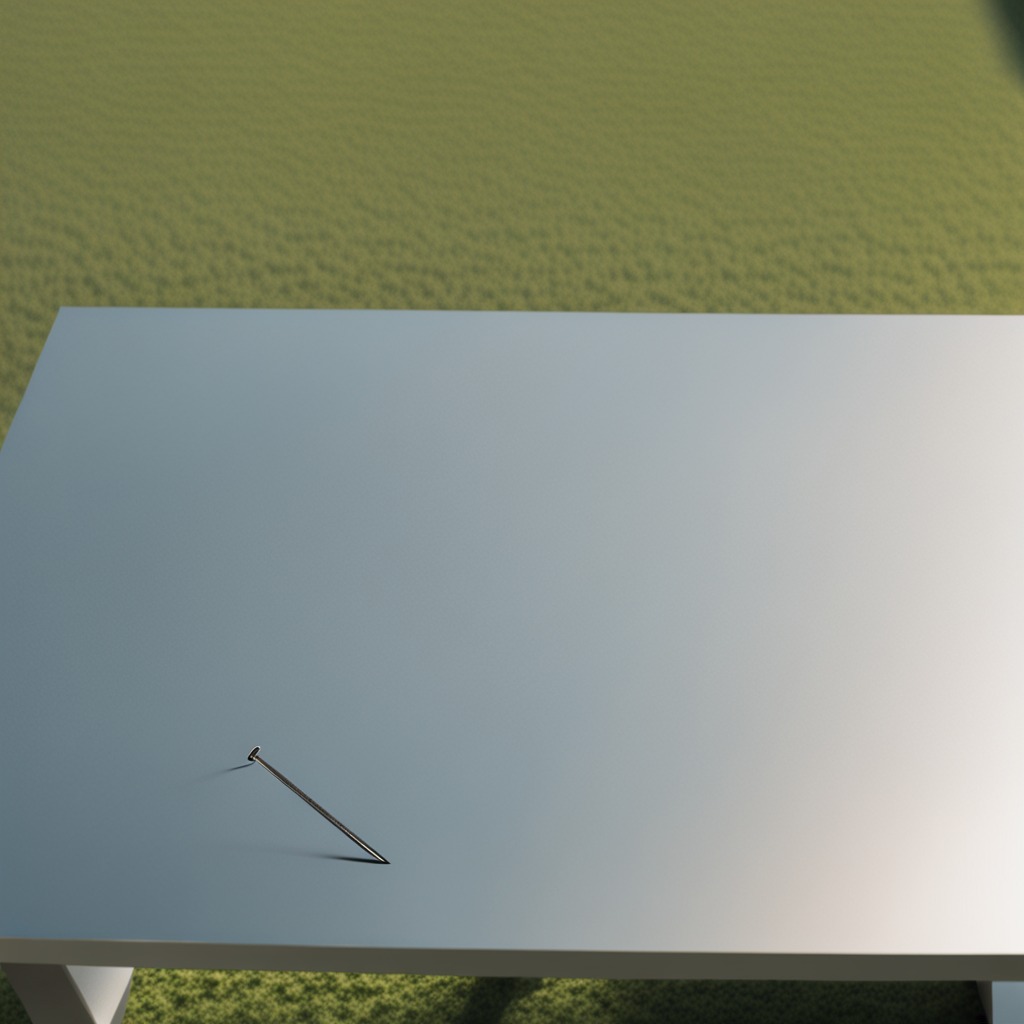
An iron nail is lying on a textured surface.